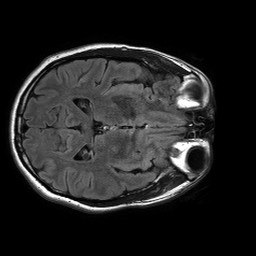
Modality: FLAIR
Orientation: axial
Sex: male
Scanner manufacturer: philips
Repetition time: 11 s
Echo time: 0.125 s